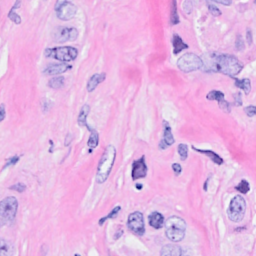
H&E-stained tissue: Breast